九年级 · 度量几何学
如图, 在 $\odot O$ 中, 弦 $A B=2 \sqrt{2}$ 、点 $C$ 是圆上一点且 $\angle A C B=45^{\circ}$, 则 $\odot O$ 的直径为( )

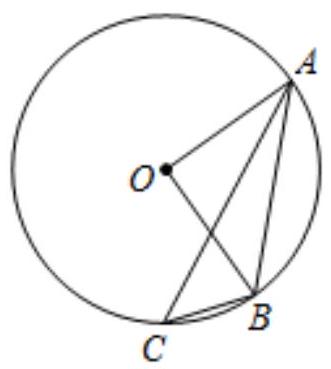
A. 2

B. $3 \sqrt{2}$

C. $\frac{3 \sqrt{2}}{2}$

D. 4

答案: D
解析: 解: $\because \angle A C B=45^{\circ}$,

$\therefore \angle A O B=2 \angle A C B=2 \times 45^{\circ}=90^{\circ}$,

在Rt $\triangle A O B$ 中,

$\because O A=O B, A B=2 \sqrt{2}$,

$\therefore$ 由勾股定理得: $O A=2$.

则 $\odot O$ 的直径为 $2 O A=2 \times 2=4$.

故选: $D$.

根据圆周角定理可得 $\angle A O B=90^{\circ}$, 在等腰直角三角形 $A O B$ 中, 应用勾股定理进行计算即可得出 $O A$ 的长度, 从而得出答案.

本题主要考查了圆周角定理, 等腰直角三角形, 熟练掌握圆周角定理进行求解是解决本题的关键.